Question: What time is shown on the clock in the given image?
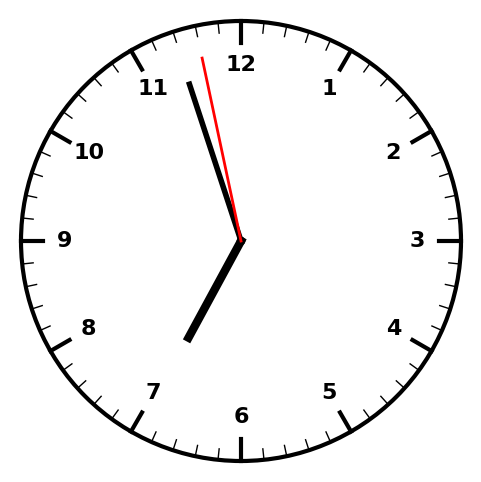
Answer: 06:56:58